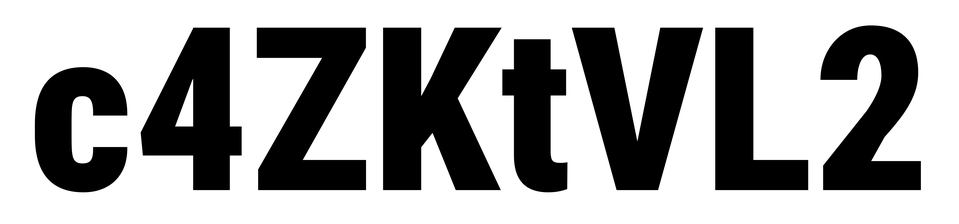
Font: Roboto_Condensed_Black